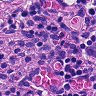
Metastatic tissue present: no